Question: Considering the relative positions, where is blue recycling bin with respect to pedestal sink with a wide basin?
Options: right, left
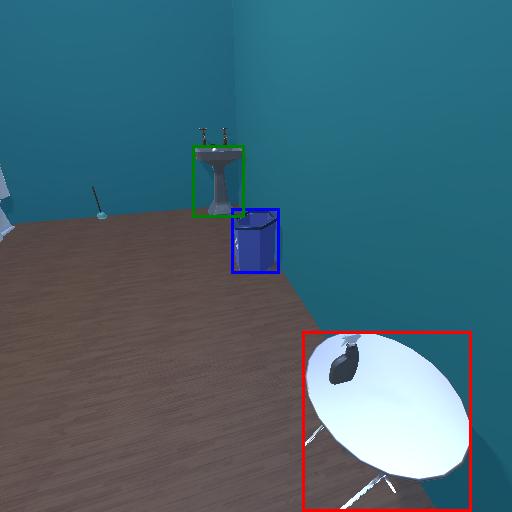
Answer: right